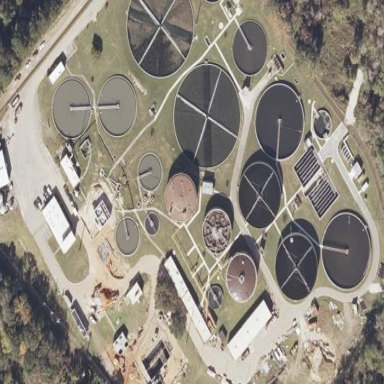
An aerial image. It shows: Wastewater plant.